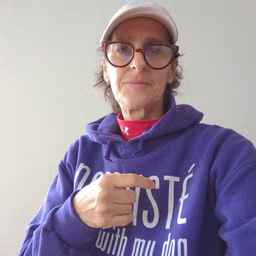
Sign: dog